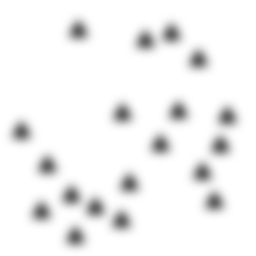
Squares: 0
Triangles: 19
Stars: 0
Total shapes: 19